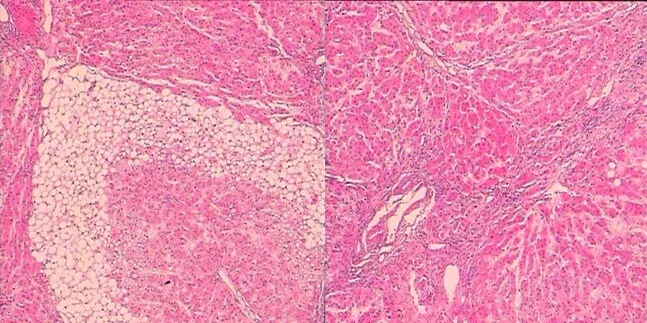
Histopathology of liver showed nodular cirrhosis with mixed-type steatosis involving approximately 60% of hepatocytes.
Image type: pathology (h&e)